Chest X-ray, AP view. Patient: 28 years old, sex M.
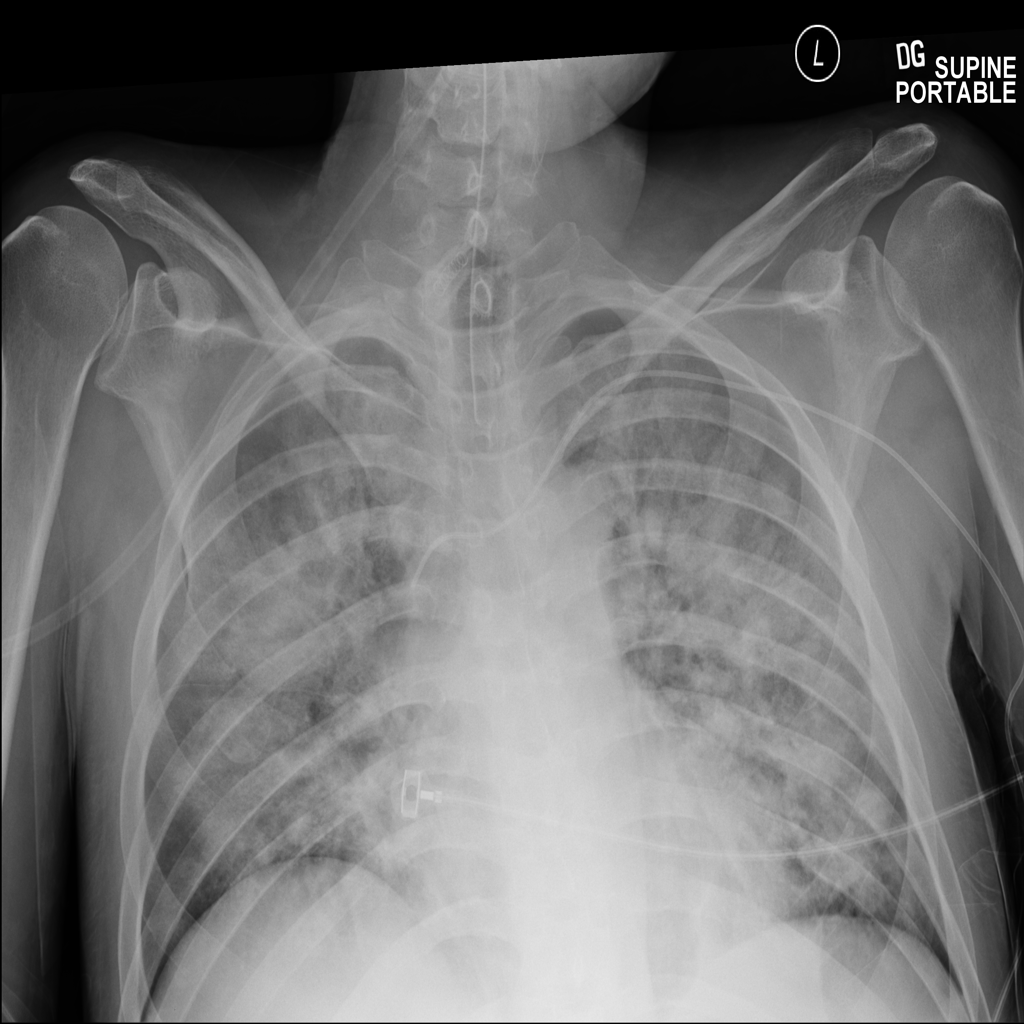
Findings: Infiltration